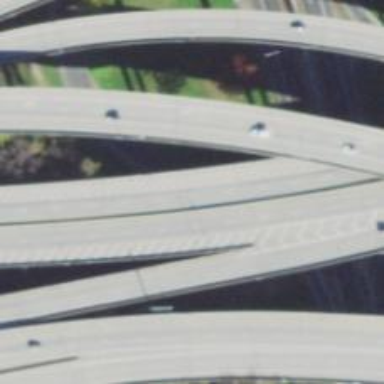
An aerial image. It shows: Bridge over motorway.